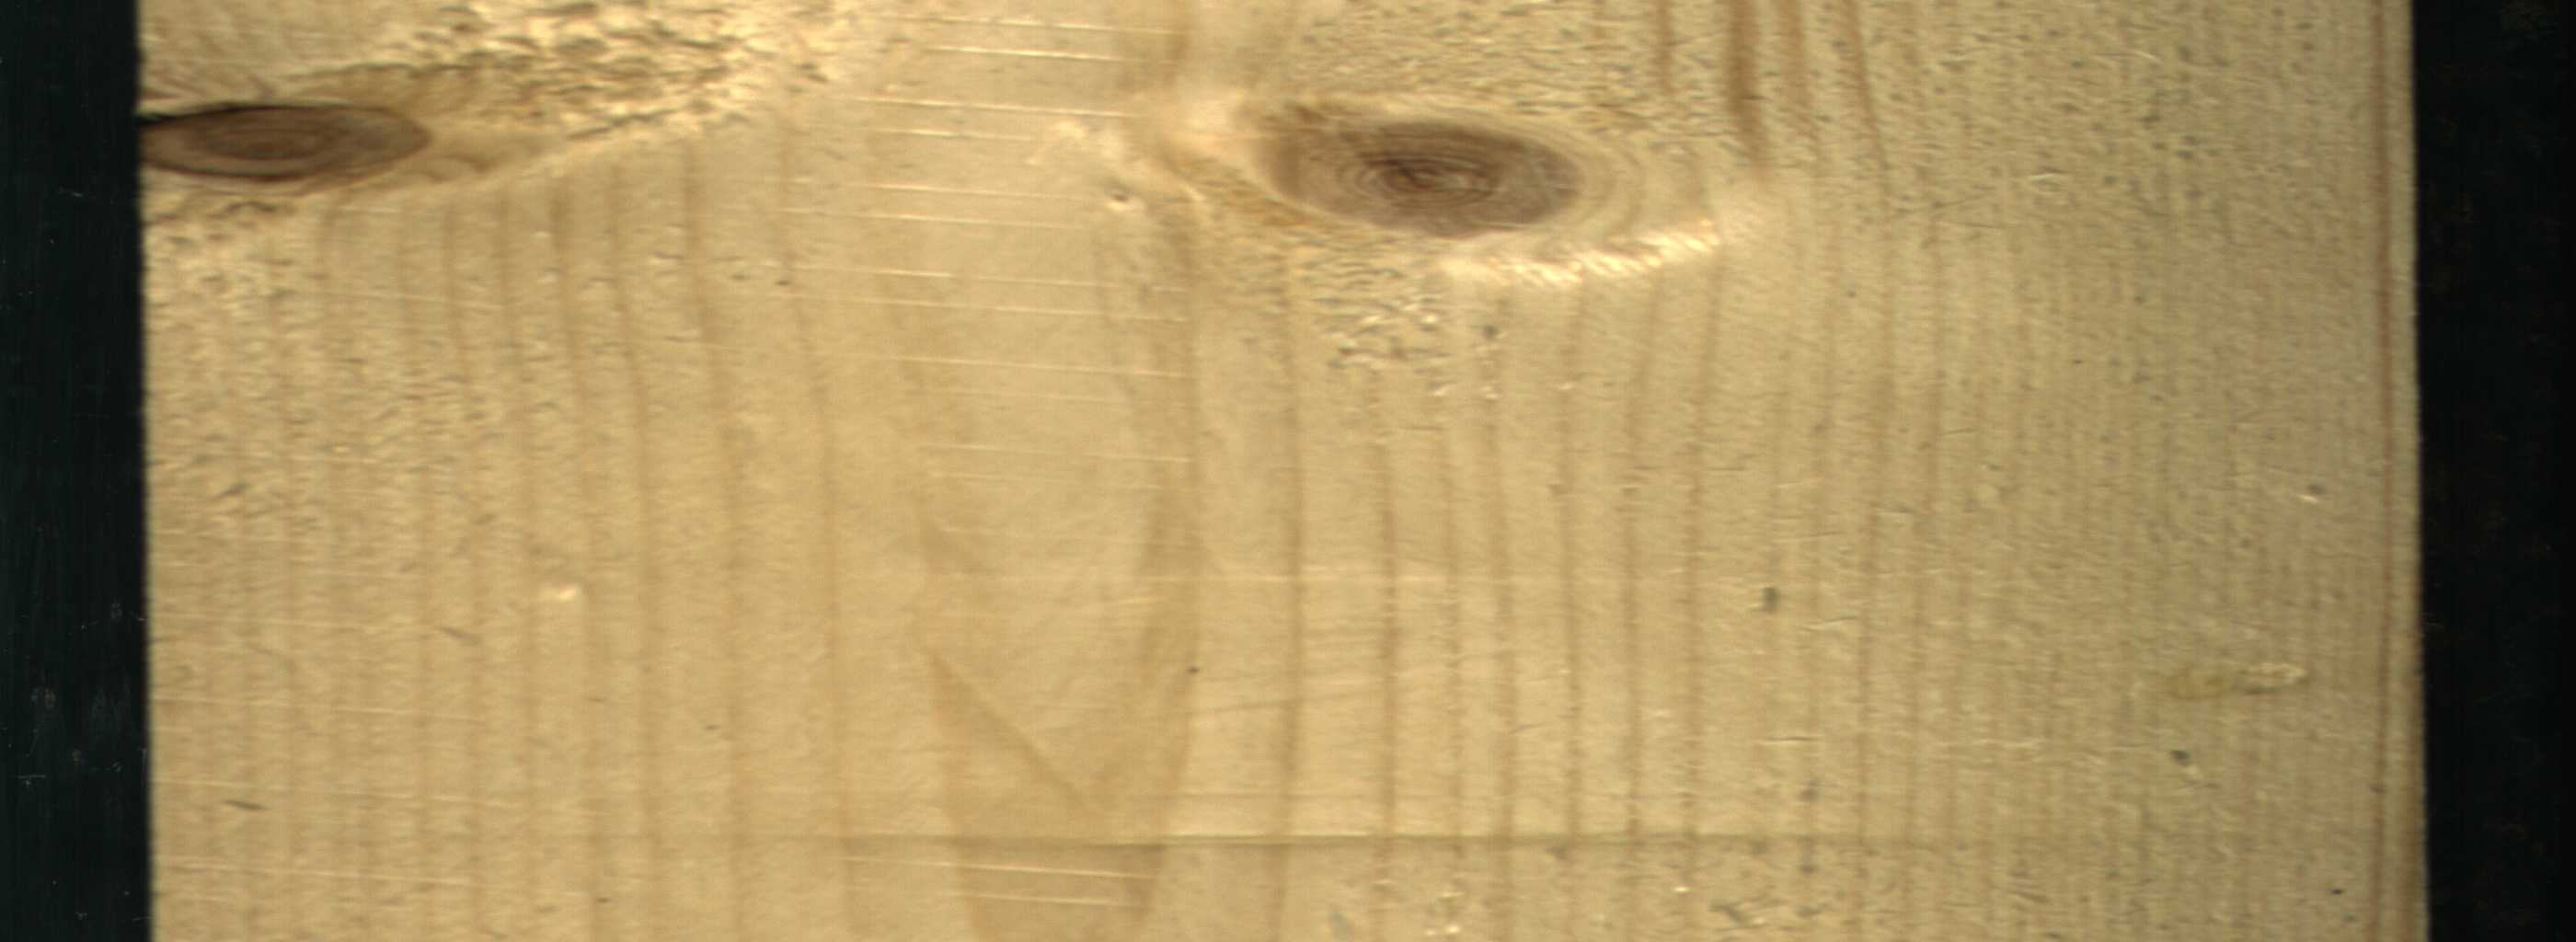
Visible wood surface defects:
Dead_Knot
Live_Knot